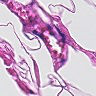
Metastatic tissue present: no